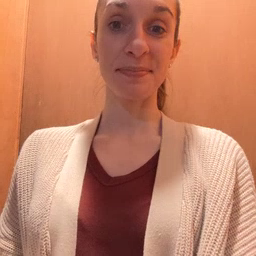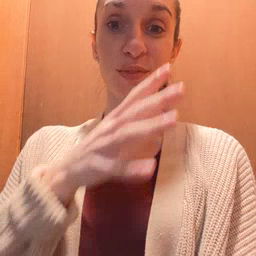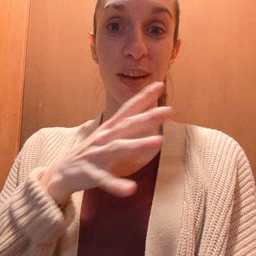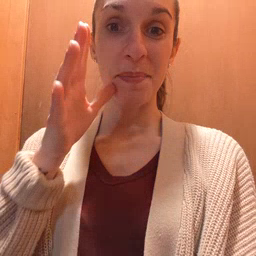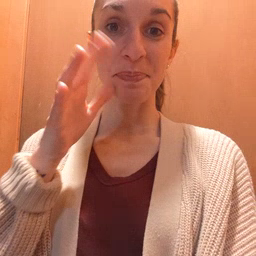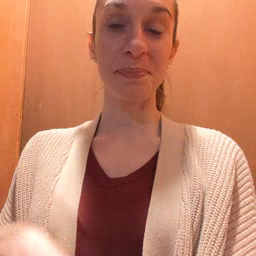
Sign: farm